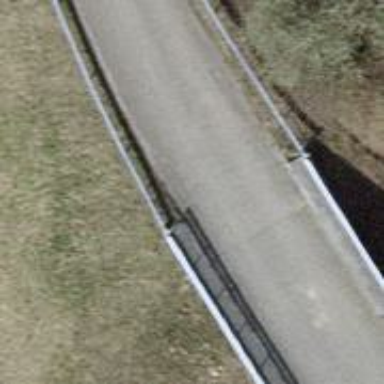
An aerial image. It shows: Unclassified road with asphalt surface crossing bridge.